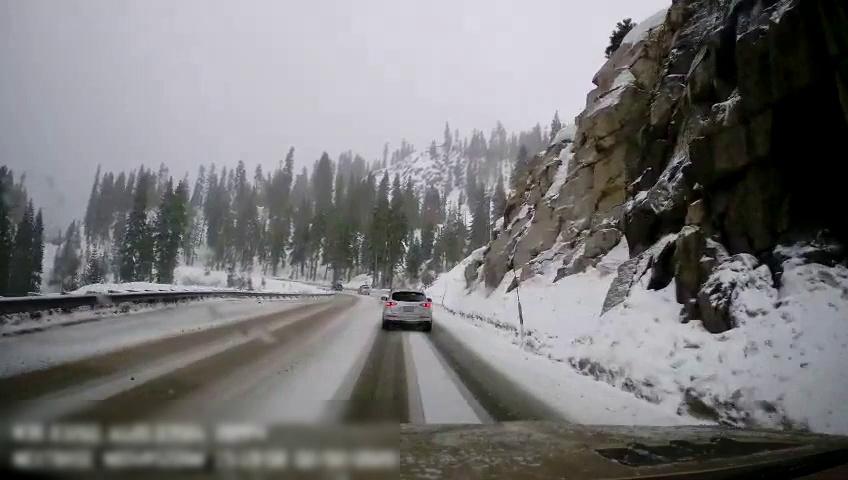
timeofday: Day
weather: Snowy
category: Drivable Space
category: Vehicles | SUV
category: Vehicles | SUV
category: Vehicles | SUV